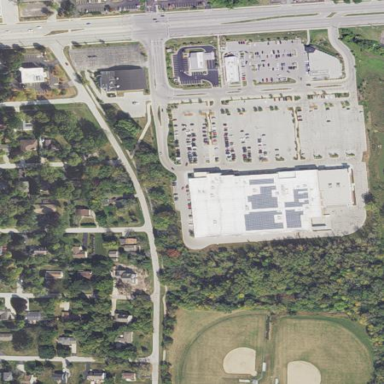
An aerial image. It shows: Retail area.